Question: I'm deciding how to store data and how to draw a tree graph. Assuming I want a minimum space M between two elements, I was thinking I could traverse the entire tree structure from the top to the bottom in breath-first search.
If there's just one element below the current one, it will be drawn with the same X coordinate as his father. If there are two elements, they will be drawn one at -M/2 and the other at +M/2 with respect to their father X coordinate. And so on..
The problem is: what if an element like C (see diagram below) has a great number of children?? I should restructure the entire tree since I should move the element D to the left and make space for all the E-F children of C. Moving D to the left will get the tree crooked and I will need to move B too. Moving B to the left would alter the tree's symmetry so I'll need to move C too and so on..

How can I draw a perfectly symmetric tree whose elements may have a large number of children?
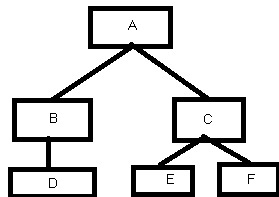
Answer: Do it the other way up: compute each node's horizontal position from those of its children after they've been computed. Something like this (WARNING: completely untested code; may consist entirely of bugs):
'''
void Node::place_self(coord_t x0, coord_t y0) {
this->y0 = y0; this->y1 = y0+height;
if (!left && !right) {
// This is a leaf. Put its top left corner at (x0,y0).
this->x0 = x0; this->y0 = y0;
this->subtree_x1 = x0+width;
}
else if (!left || !right) {
// Only one child. Put this immediately above it.
Node * child = left ? left : right;
child->place_self(x0,y0+height+gap);
coord_t xc = child->x0 + child->width/2;
this->x0 = xc-width/2;
this->subtree_x1 = max(this->x0+width, child->subtree_x1);
}
else {
// Two children. Put this above their midline.
left->place_self(x0, y0+height+gap);
right->place_self(left->subtree_x1+gap, y0+height+gap);
coord_t xc = (x0 + right->subtree_x1)/2;
this->x0 = xc-width/2;
this->subtree_x1 = max(this->x0+width, right->subtree_x1);
}
}
'''